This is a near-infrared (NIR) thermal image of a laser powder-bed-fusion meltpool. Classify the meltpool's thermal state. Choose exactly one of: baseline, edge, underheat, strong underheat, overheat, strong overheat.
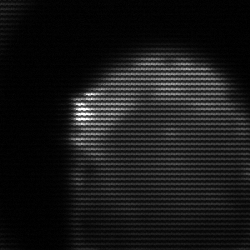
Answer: edge